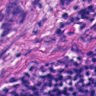
Metastatic tissue present: yes